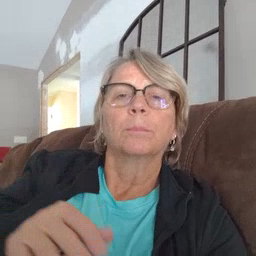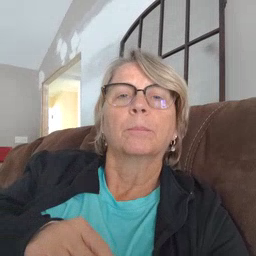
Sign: bedroom